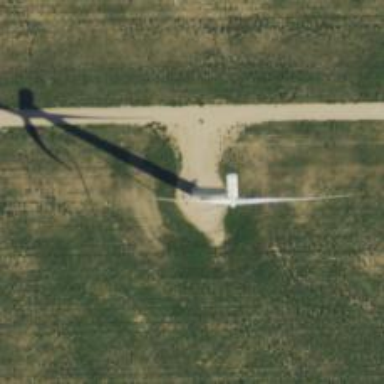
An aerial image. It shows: Wind generator powered by horizontal axis wind turbine.